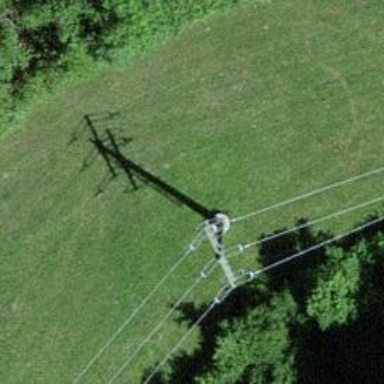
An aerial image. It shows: Minor power line.